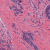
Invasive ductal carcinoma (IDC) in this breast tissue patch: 1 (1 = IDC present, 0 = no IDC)